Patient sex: M
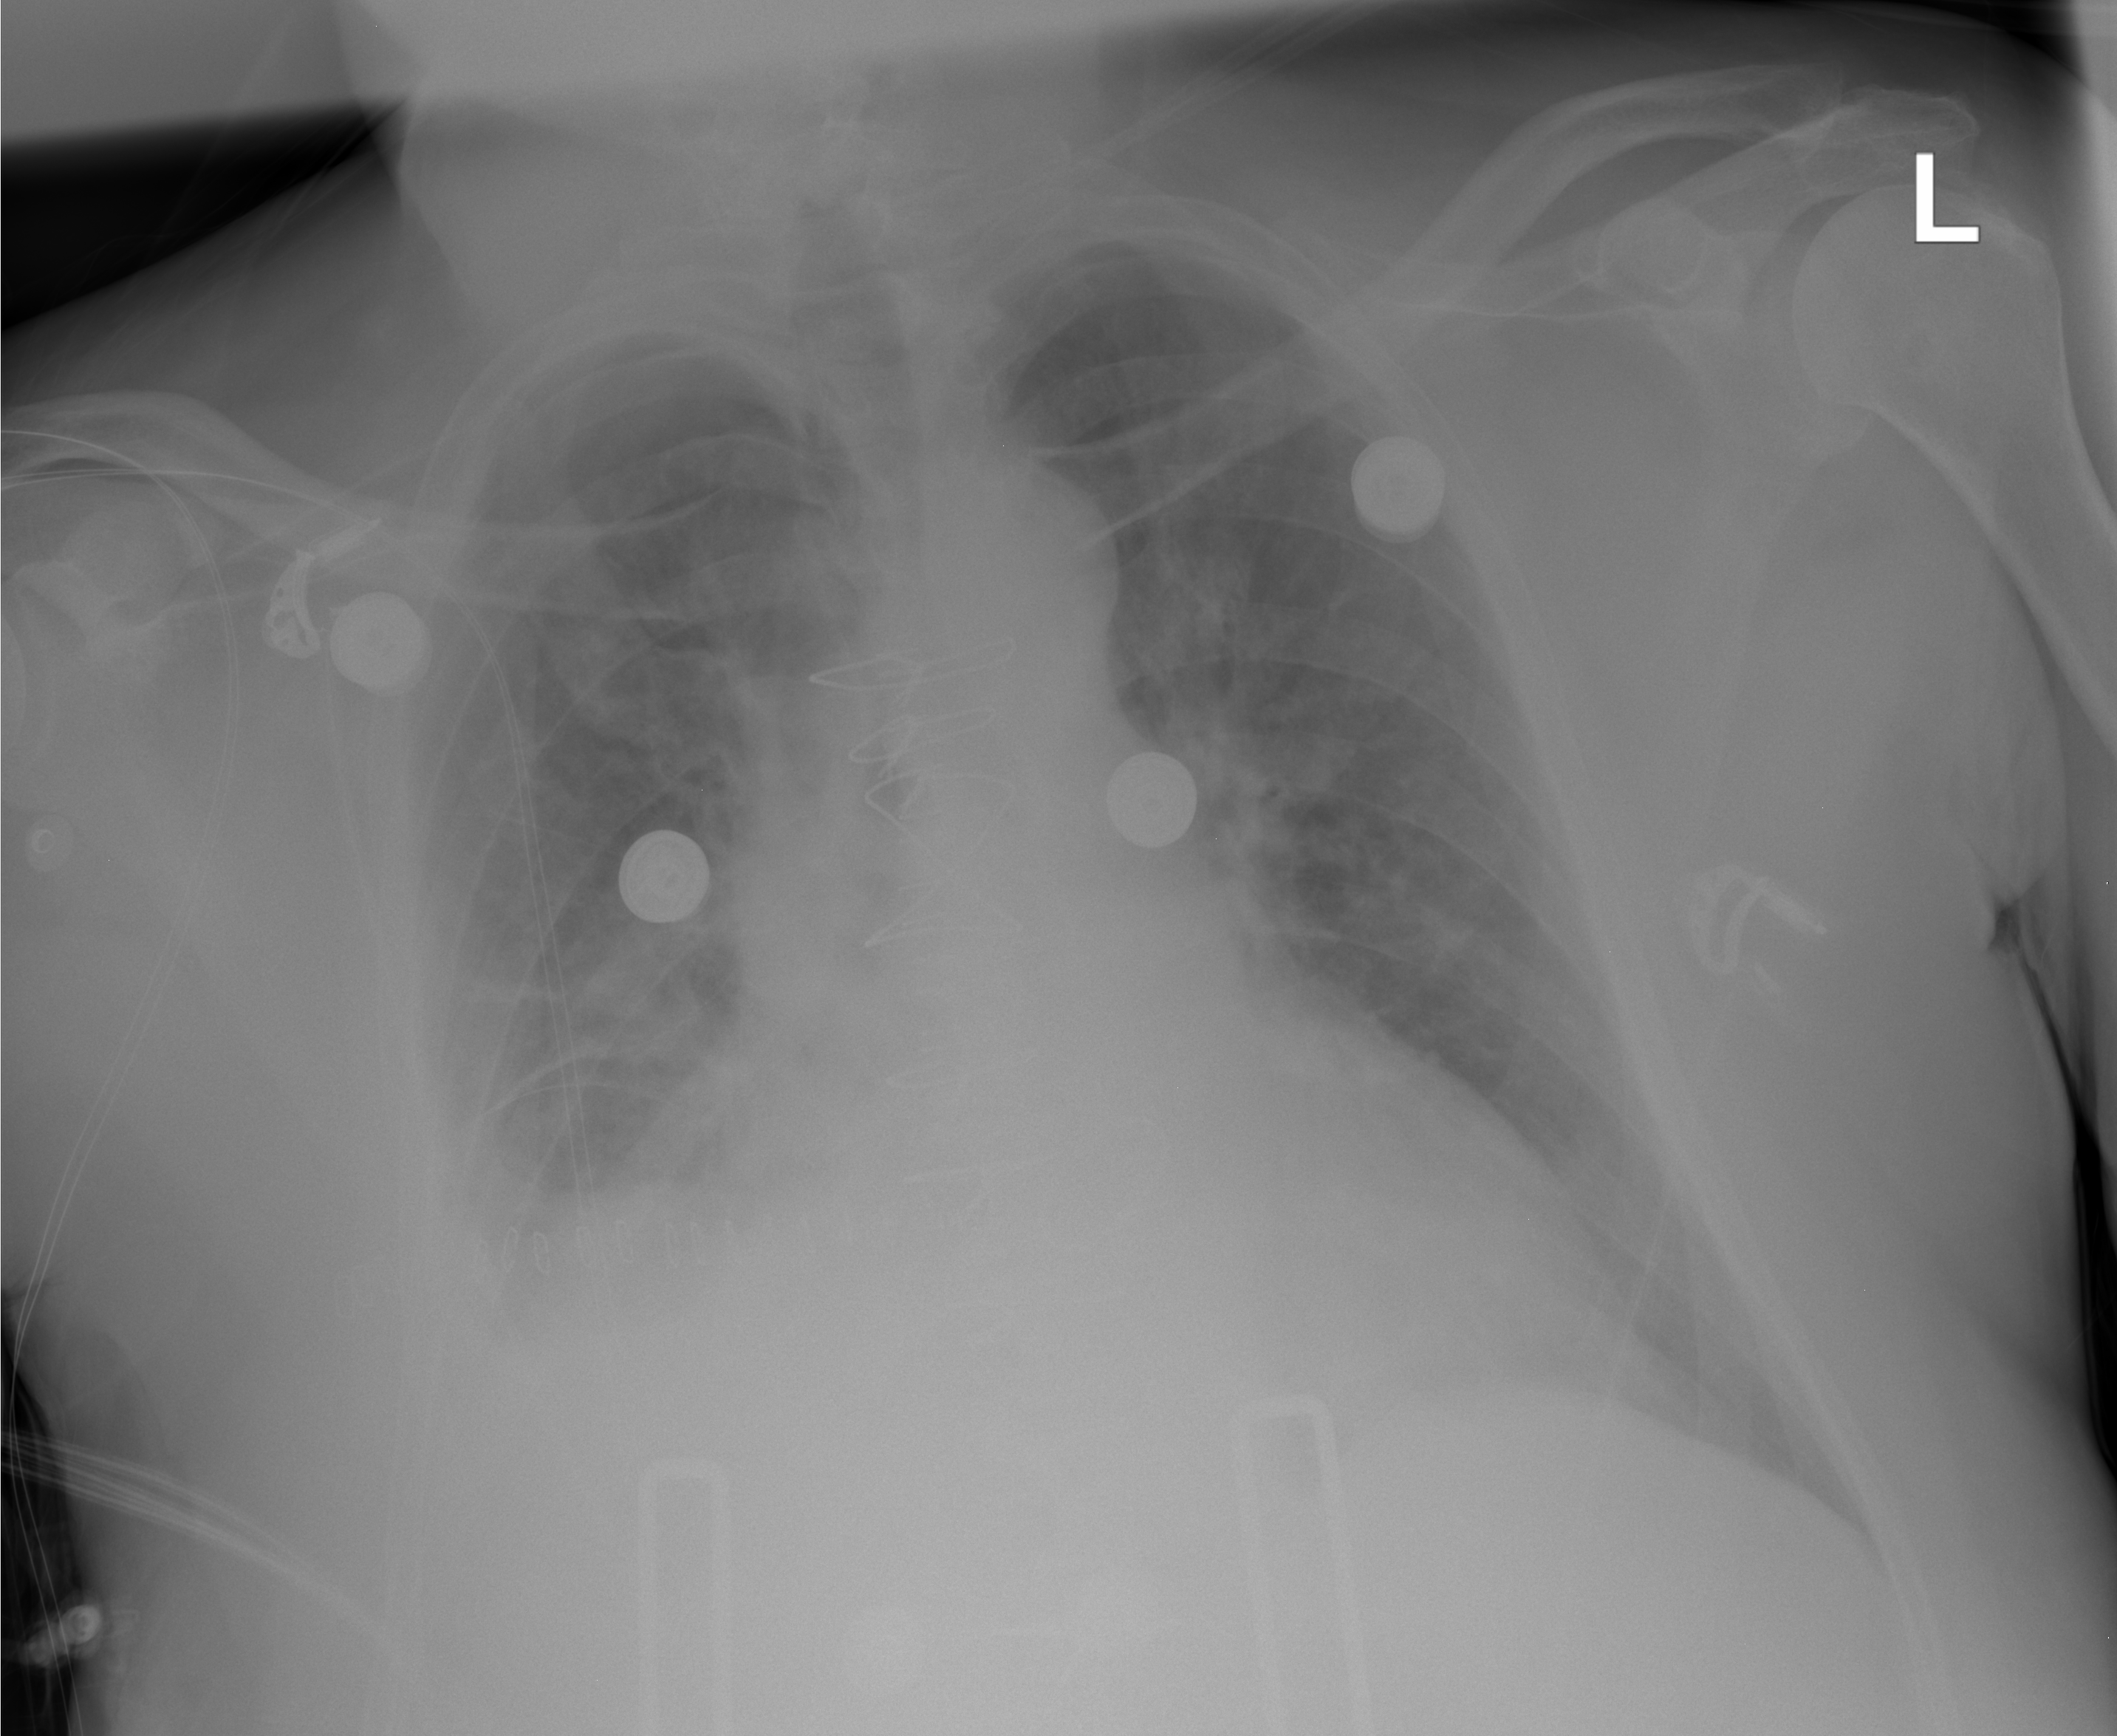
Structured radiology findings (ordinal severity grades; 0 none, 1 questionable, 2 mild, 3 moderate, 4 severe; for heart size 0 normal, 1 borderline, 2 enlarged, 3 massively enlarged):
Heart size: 2
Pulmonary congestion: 0
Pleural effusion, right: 2
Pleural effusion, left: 0
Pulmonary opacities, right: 0
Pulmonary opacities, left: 0
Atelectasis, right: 2
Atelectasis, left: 0